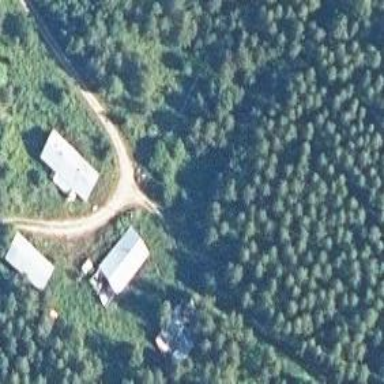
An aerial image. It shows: Farmyard area.